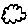
Label: cloud